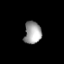
Tissue: lung
Cell type: Epithelial cells
Senescence score: 0.2315
Nuclear area (px): 377
Mean DAPI intensity: 157.769